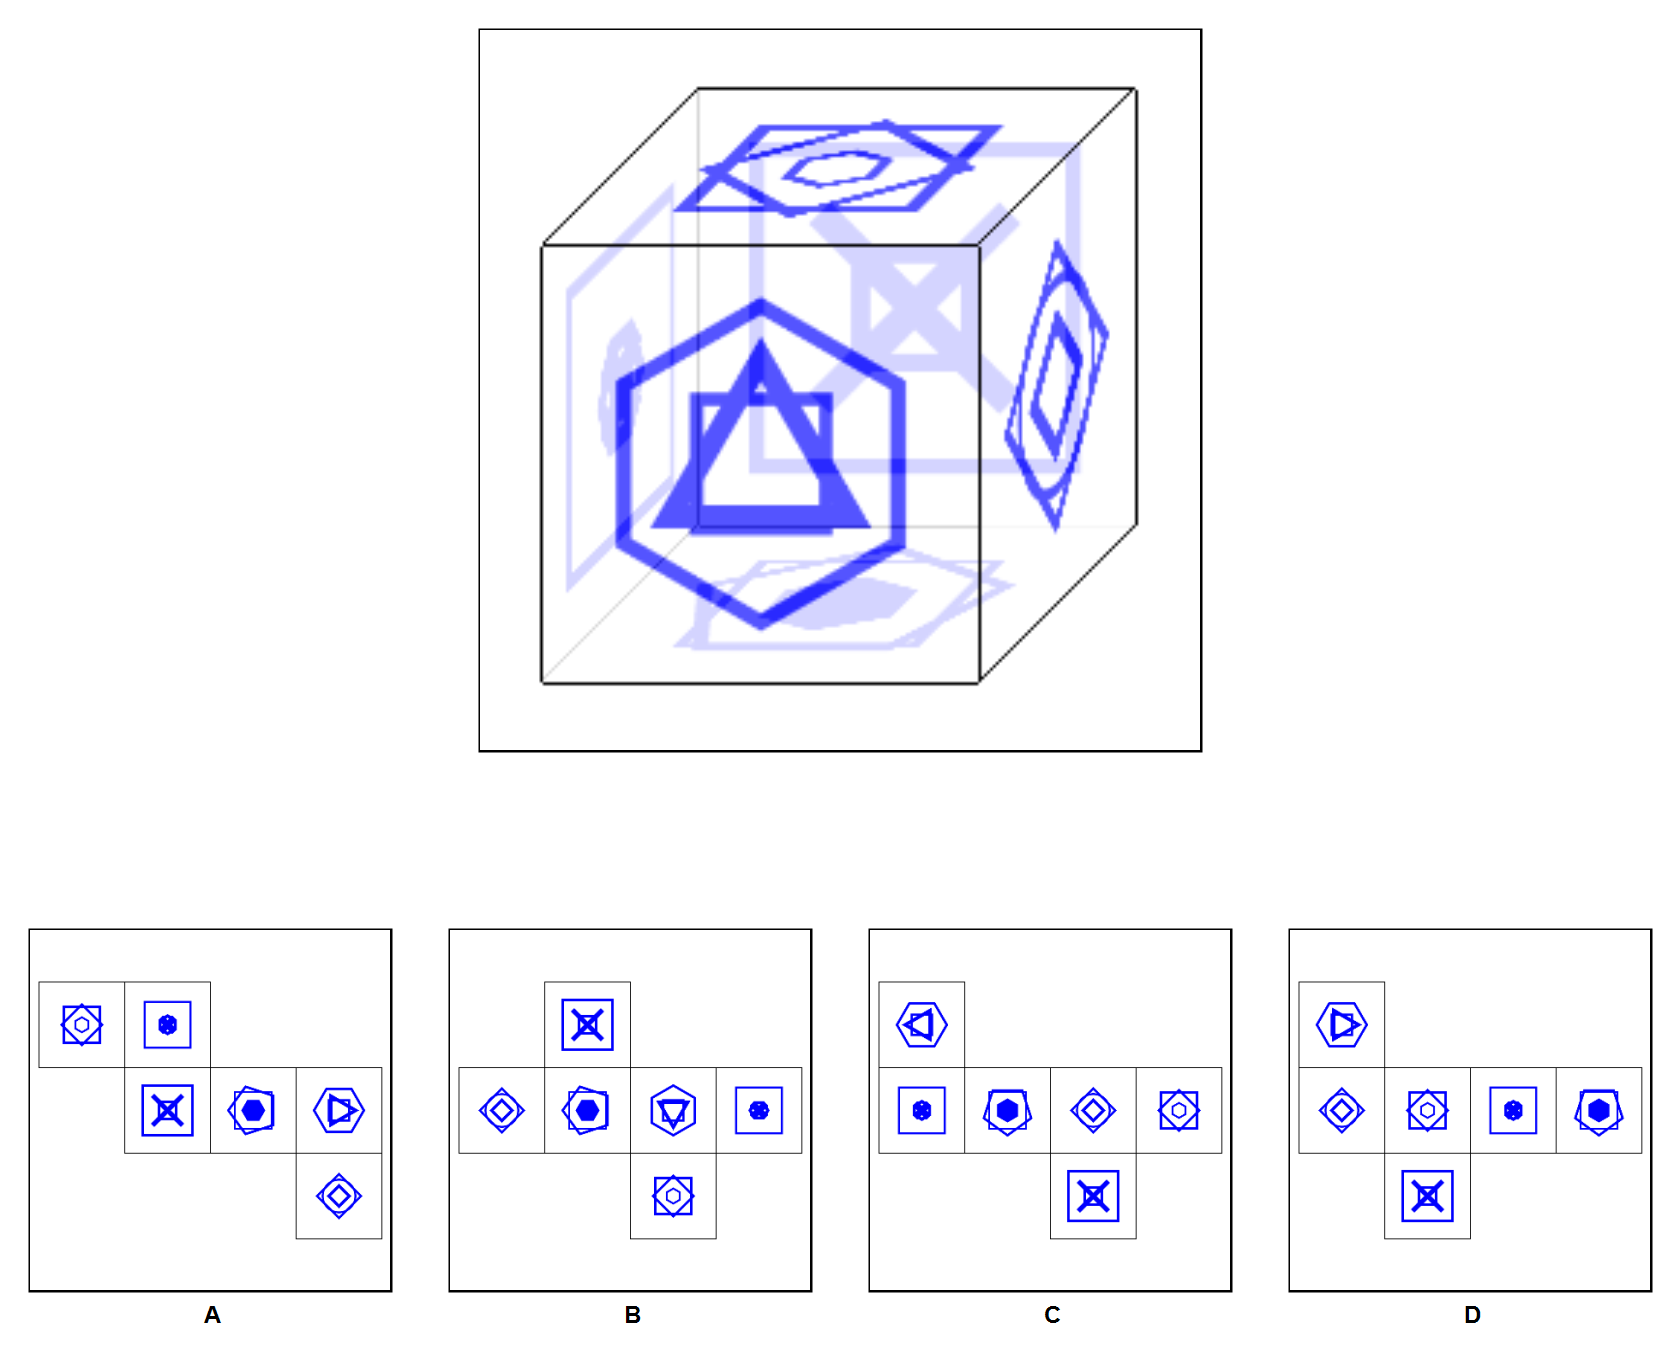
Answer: B